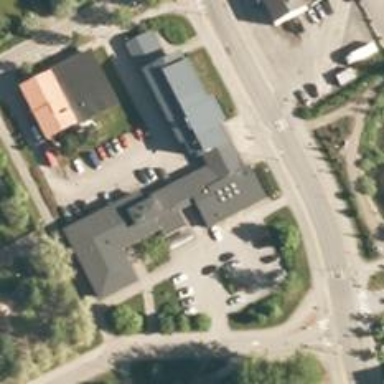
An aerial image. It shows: Healthcare clinic.